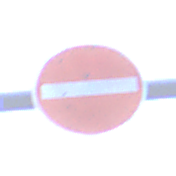
Verkehrszeichen: VerbotDerEinfahrt
Umgebung: Outdoor, Nature
Tageszeit: SunriseSunset
Wetter: PartlyCloudy
Licht: Natural
Jahreszeit: NotSpecified
Kontrast: LowContrast